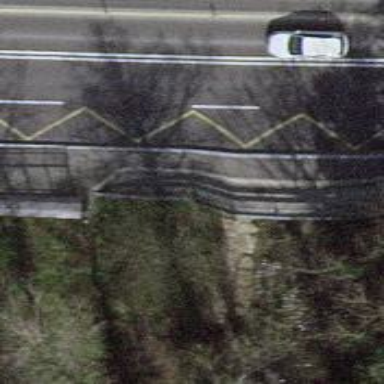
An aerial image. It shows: Asphalt sidewalk with platform for public transport. The platform has shelter.